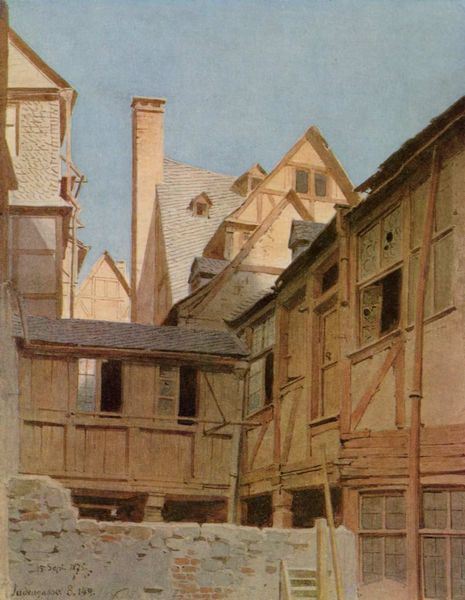
Titel: Frankfurt am Main, Judengasse, Hof
Künstler: Carl Theodor Reiffenstein
Standort: Frankfurt (am Main)
Institution: Historisches Museum
Schlagwörter: blau, gemälde, himmel, schatten, gelb, ocker, stadt, braun, fenster, glas, grau, hell, holz, licht, schwarz, säule, tür, weiss, blick, dach, gebäude, haus, rot, malerei, alt, wand, architektur, arm, stein, steine, bild, öl, häuser, brücke, sonne, land, realismus, dachziegel, kamin, schornstein, stock, turm, hellblau, sommer, ecke, ansicht, enge, gasse, naturalismus, passage, vedute, stab, lehm, trocken, warm, leer, sonnenlicht, dorf, dächer, giebel, mauer, sprossenfenster, ziegel, backstein, bauernhof, hof, idylle, leiter, treppe, spitz, realistisch, balken, geländer, bretter, foto, verfall, eng, hinterhof, innenhof, offen, bayern, sprossen, übergang, idyll, dachfenster, gauben, regenrinne, scheibe, schweiz, städtisch, übergänge, ecken, ziegelsteine, putz, blauer himmel, mansarde, mittelalter, stall, rückgebäude, fachwerk, fachwerkhäuser, gaube, regenrohr, schattig, einblick, holzbohlen, gemölde, bau, holzhaus, azur, schindeln, schindel, dachrinne, fesnter, rohr, gebälk, bauarbeiten, ziegelstein, altstadt, blaun, holzhäuser, rohre, dachschindeln, leitung, stiege, dachfesnter, pest, mörtel, end, fachwerkbau, offene, fachwerkbauweise